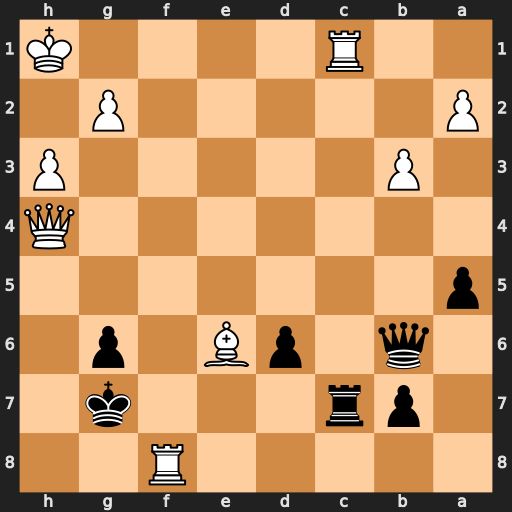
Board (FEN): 5R2/1pr3k1/1q1pB1p1/p7/7Q/1P5P/P5P1/2R4K
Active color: b
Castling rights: -
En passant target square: -
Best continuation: Rxc1+ Kh2 Qg1+ Kg3 Rc3+ Rf3 Qe1+ Kh2 Qxh4